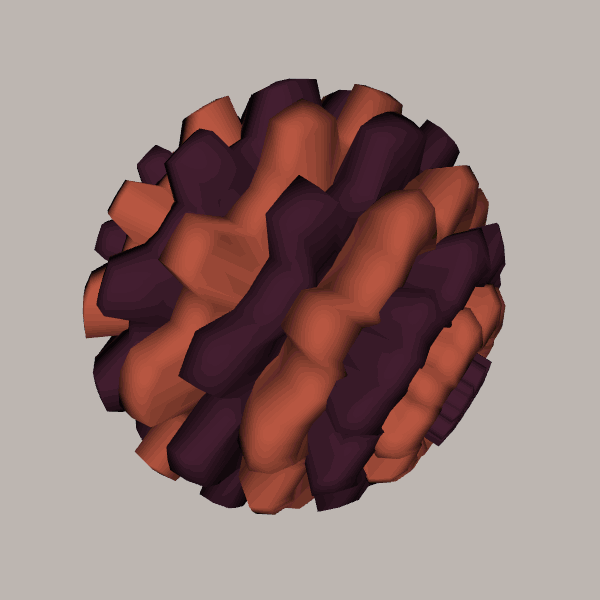
Background: light